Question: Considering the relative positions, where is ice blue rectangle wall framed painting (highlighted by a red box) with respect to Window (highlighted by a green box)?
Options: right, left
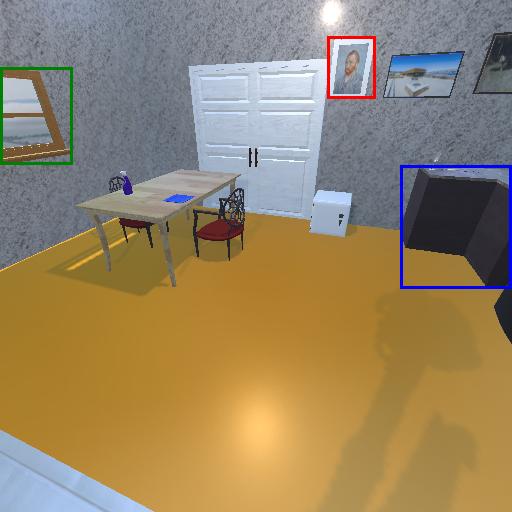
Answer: right